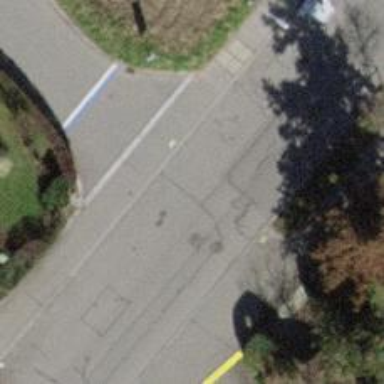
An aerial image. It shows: Residential road with asphalt surface and sidewalks on both sides.